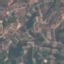
Land use / land cover class: PermanentCrop